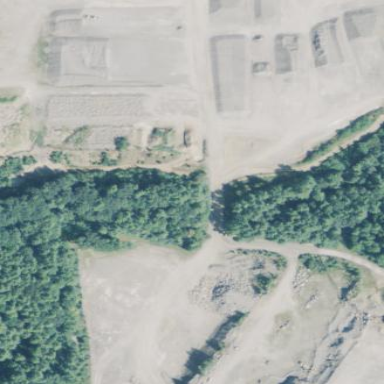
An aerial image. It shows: Quarry area.